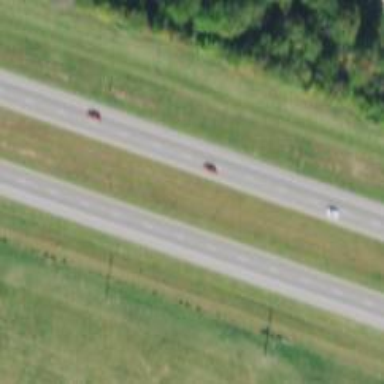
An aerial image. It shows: This image shows trunk highway that functions as expressway.